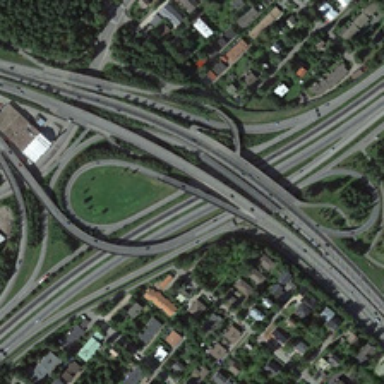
Many buildings and green trees are near a viaduct with some cars .